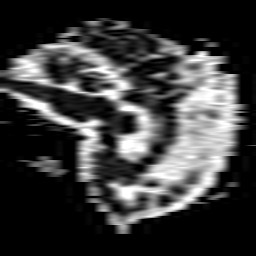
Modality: ADC
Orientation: sagittal
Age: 58
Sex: male
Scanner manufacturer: philips
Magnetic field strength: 1.5 T
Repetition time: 4.975 s
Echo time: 0.07843 s